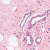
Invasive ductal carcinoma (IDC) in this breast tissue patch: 0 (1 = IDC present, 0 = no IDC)